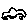
Label: car